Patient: sex M, age 67
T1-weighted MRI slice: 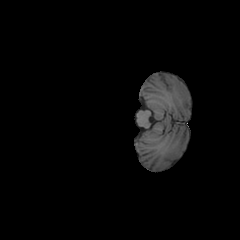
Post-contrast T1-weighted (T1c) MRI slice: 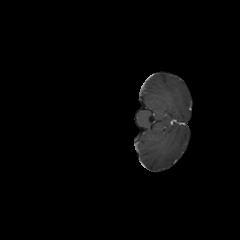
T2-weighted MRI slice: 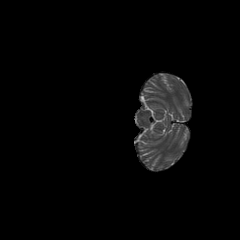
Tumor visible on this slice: no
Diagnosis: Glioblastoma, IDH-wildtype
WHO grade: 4